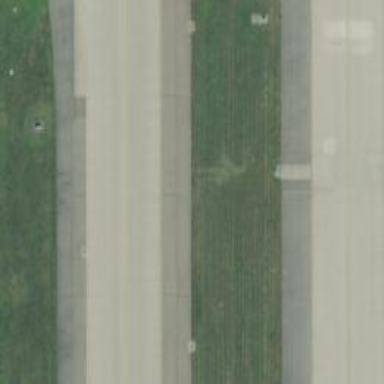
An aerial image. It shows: Image of taxiway at airport.